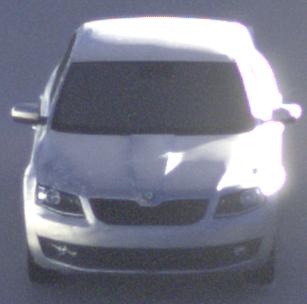
Make: Skoda
Model: Octavia 1.2 TSI
Detailed model: Octavia (III) Limousine
Model produced from: 2013/02
Model produced until: 2015/04
Doors: 5
Color: white
Road condition: dry road
Daytime: sunrise or sunset
Contrast: high contrast